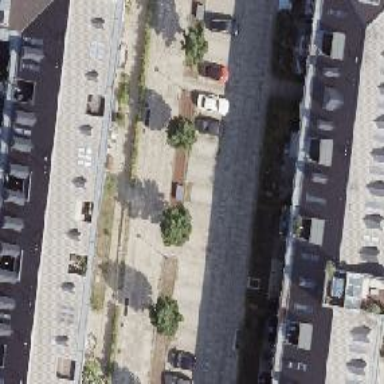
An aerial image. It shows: Parking area.